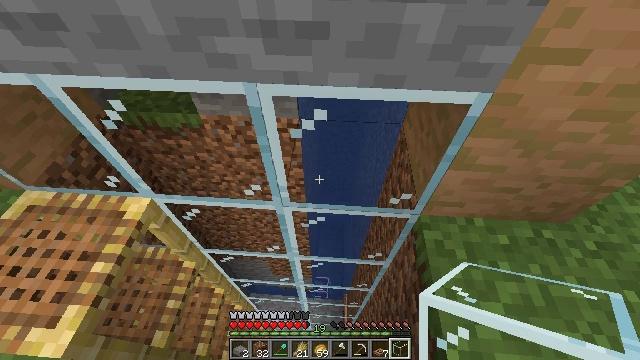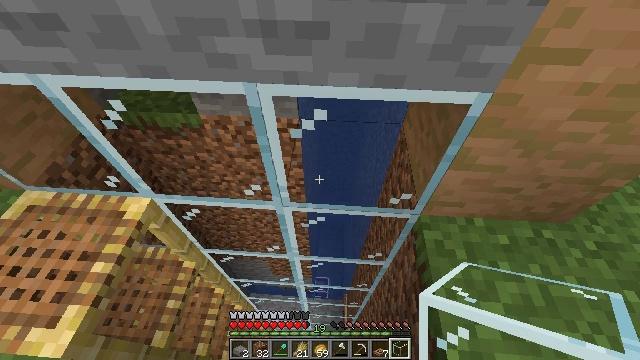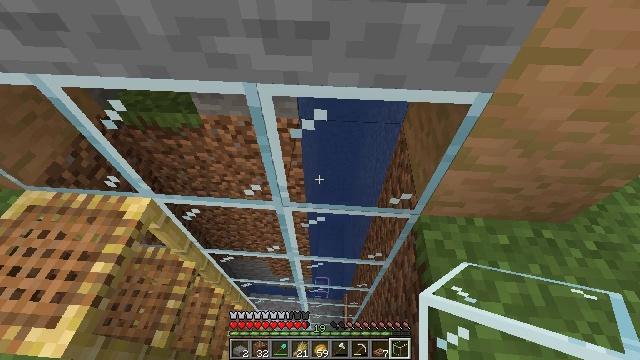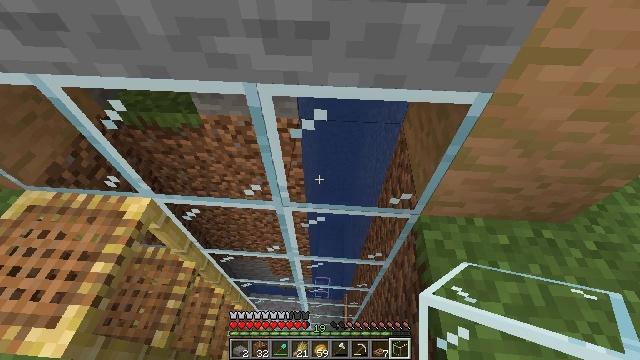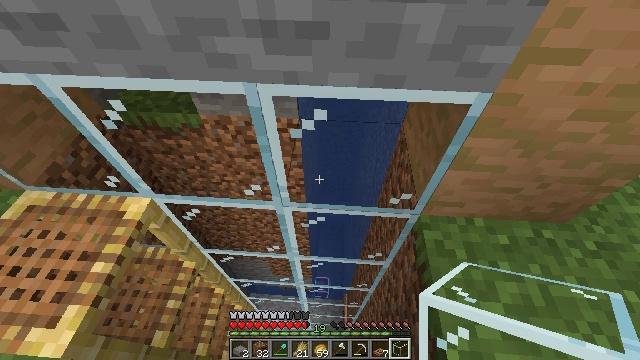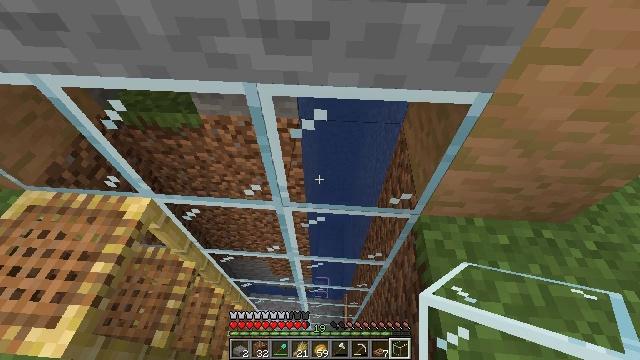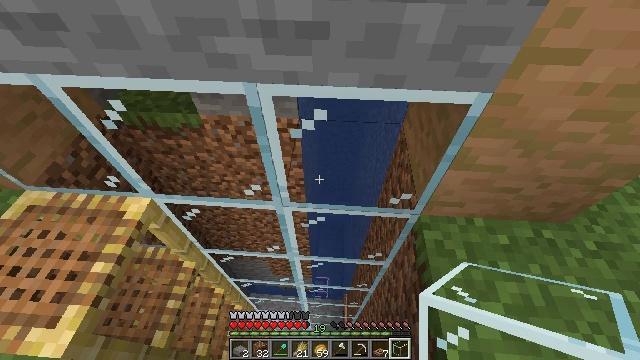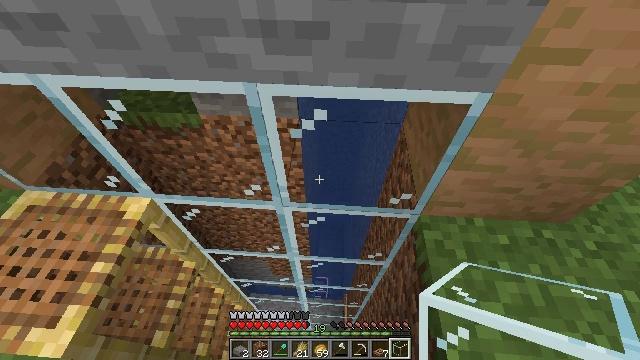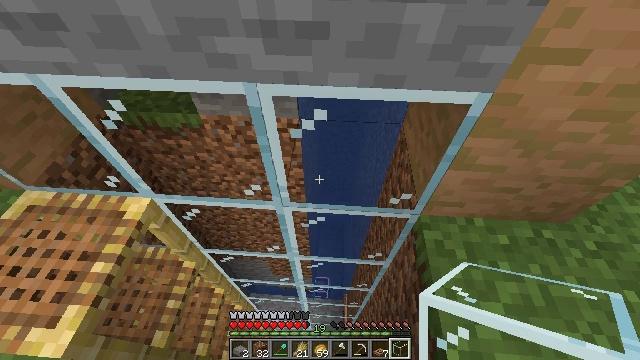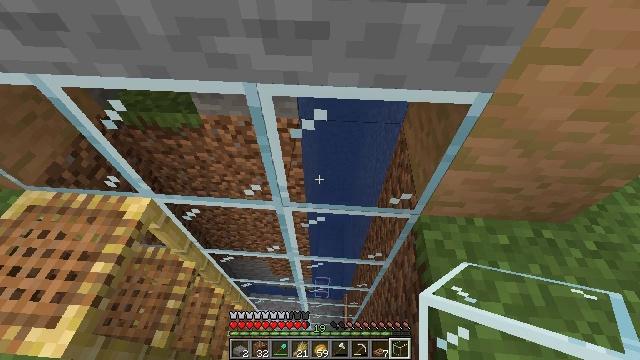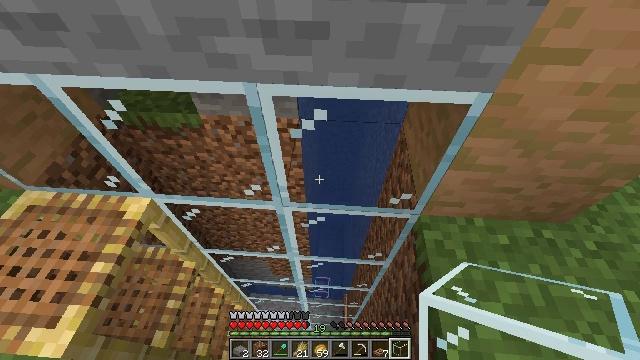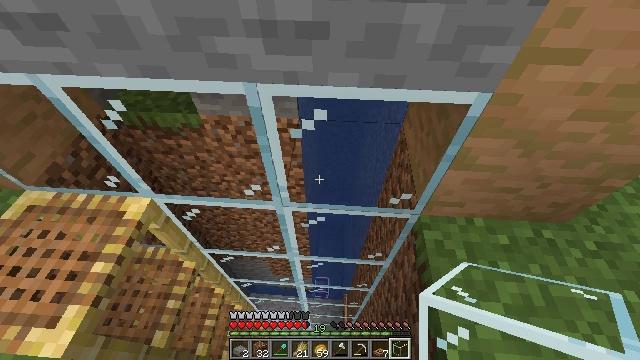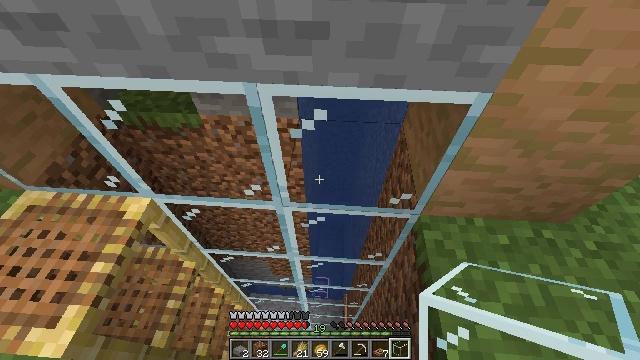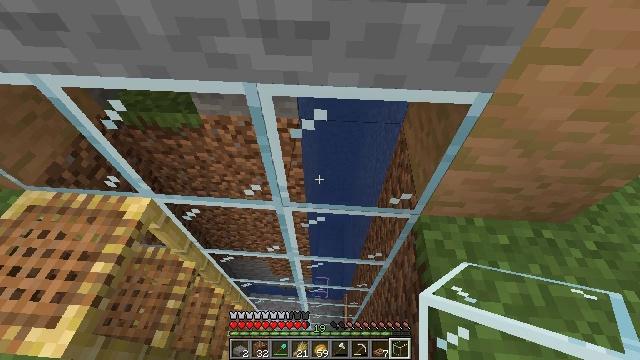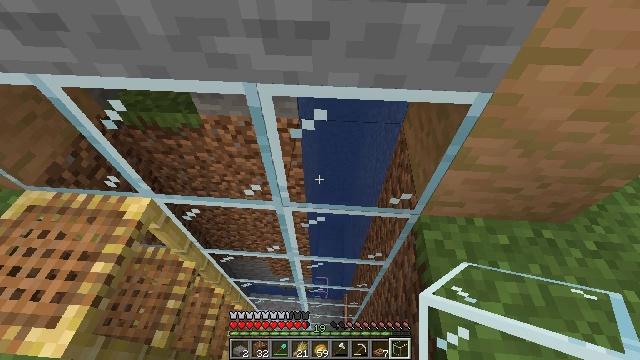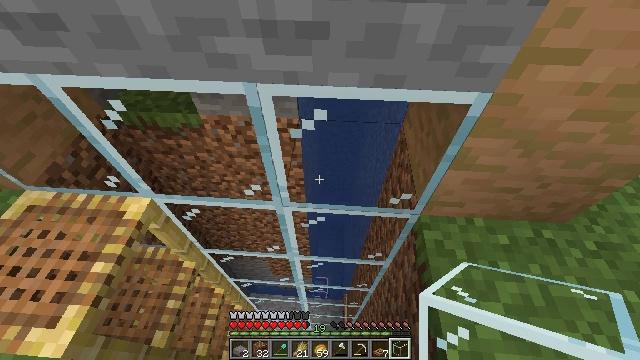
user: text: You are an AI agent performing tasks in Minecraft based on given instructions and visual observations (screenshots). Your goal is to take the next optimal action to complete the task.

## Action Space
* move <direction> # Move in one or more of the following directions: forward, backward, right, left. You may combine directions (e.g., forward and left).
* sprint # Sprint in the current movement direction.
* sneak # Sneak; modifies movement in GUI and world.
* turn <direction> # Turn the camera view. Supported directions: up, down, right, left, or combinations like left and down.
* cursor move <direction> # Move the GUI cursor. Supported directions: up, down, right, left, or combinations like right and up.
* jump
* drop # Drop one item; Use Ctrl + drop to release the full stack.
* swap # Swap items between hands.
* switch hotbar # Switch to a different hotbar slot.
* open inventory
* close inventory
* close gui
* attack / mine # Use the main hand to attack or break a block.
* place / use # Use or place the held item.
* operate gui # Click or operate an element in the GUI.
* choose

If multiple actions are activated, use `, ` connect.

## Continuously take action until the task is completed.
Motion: motion action
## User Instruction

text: Use jungle wood planks to craft a jungle sign.
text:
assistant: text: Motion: no_op
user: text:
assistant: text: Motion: no_op
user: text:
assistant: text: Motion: no_op
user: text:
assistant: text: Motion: no_op
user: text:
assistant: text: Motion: no_op
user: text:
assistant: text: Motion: no_op
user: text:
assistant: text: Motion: no_op
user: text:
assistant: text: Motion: no_op
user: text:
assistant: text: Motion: no_op
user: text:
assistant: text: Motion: no_op
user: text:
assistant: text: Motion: no_op
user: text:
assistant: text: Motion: no_op
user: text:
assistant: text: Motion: no_op
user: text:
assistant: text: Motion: no_op
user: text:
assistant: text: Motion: no_op
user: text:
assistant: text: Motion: no_op
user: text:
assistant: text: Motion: no_op
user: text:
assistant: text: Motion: no_op
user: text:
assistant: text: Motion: no_op
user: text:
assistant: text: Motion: no_op
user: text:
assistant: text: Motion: no_op
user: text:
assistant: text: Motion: no_op
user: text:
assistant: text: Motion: no_op
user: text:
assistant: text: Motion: no_op
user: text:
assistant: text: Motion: no_op
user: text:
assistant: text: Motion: no_op
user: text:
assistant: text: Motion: no_op
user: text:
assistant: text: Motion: no_op
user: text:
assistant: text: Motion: no_op
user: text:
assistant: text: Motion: no_op